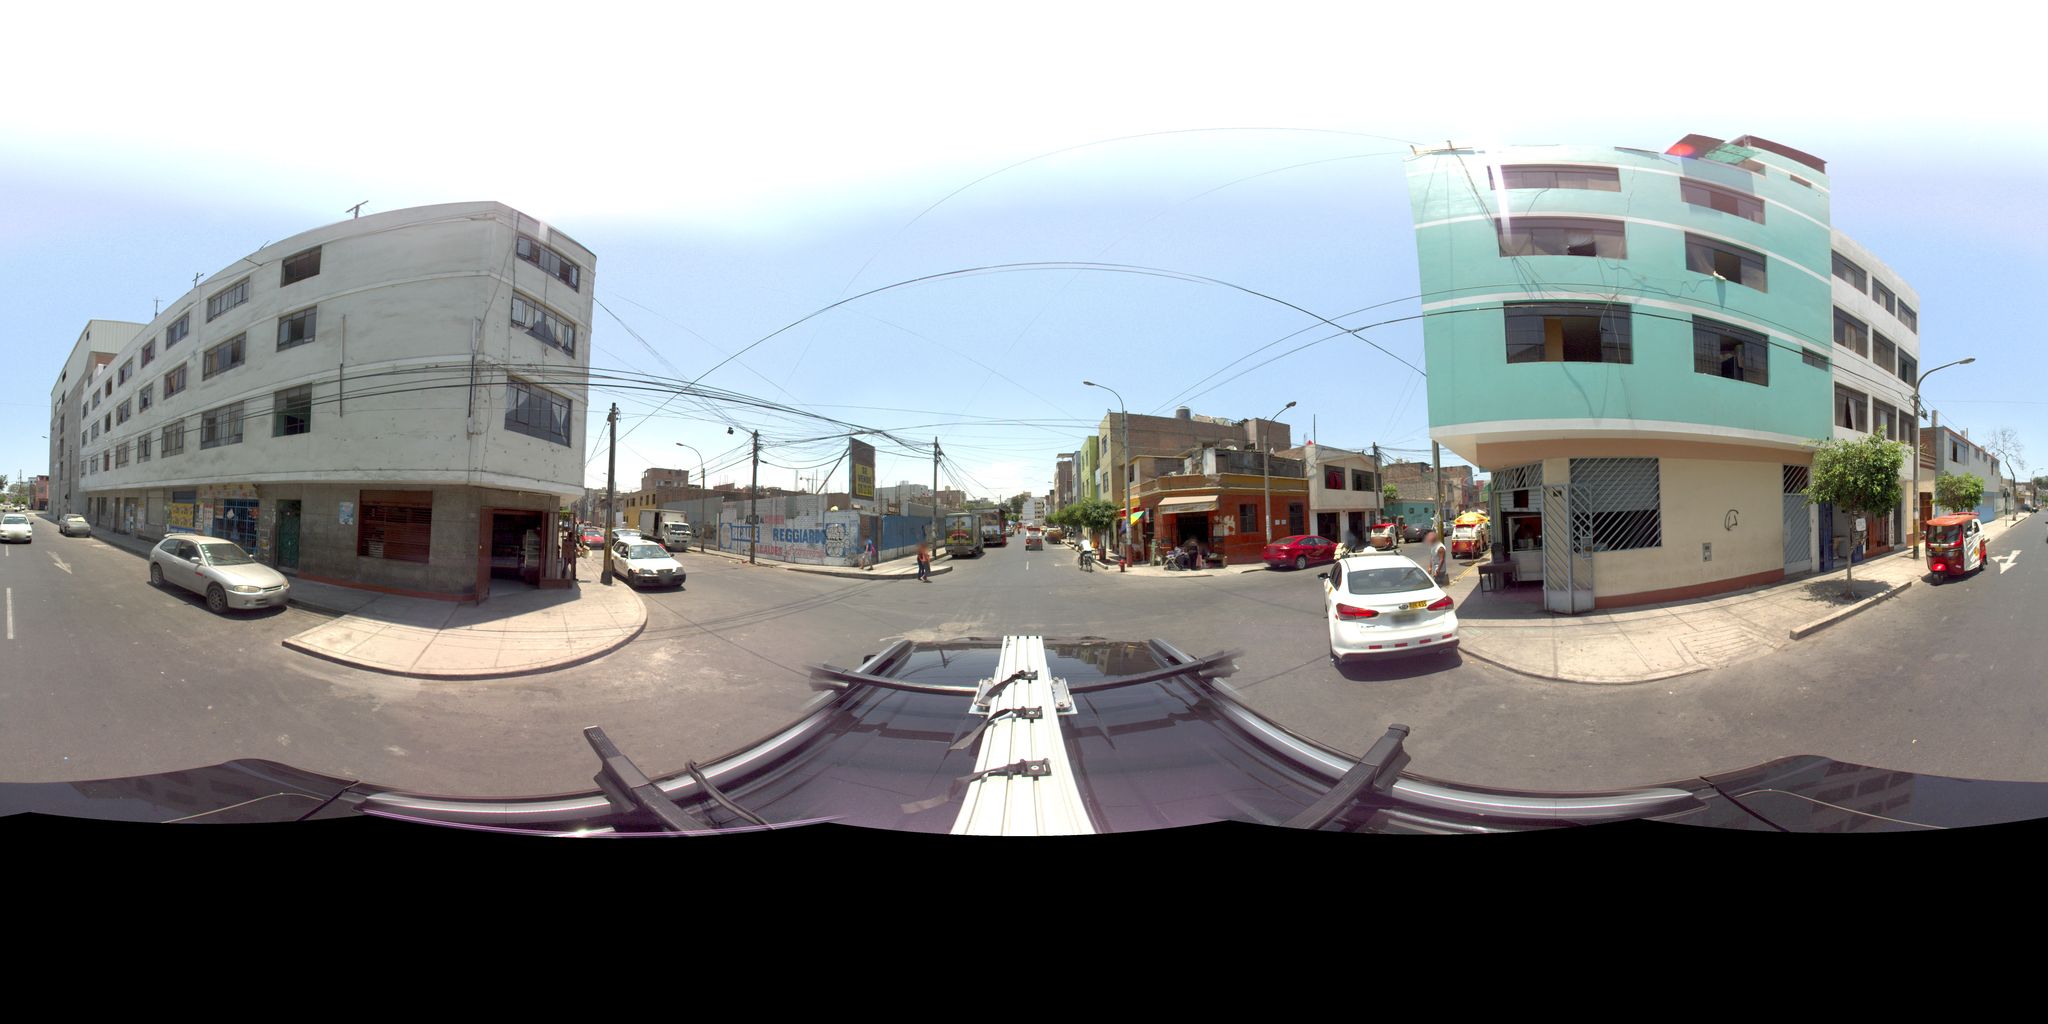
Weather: clear
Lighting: day
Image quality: good
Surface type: driving surface
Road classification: residential
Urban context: urban centre
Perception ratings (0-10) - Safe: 1.02, Lively: 9.39, Beautiful: 2.22, Boring: 0.59, Depressing: 4.07, Wealthy: 2.87